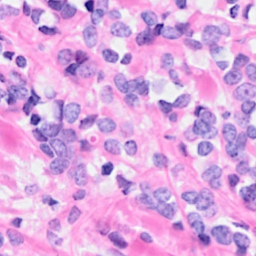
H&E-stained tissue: Breast